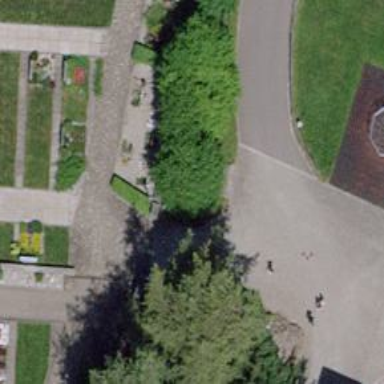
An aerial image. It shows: Brown bench.